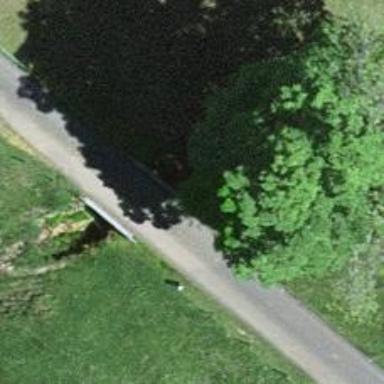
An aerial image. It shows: Culvert tunnel.